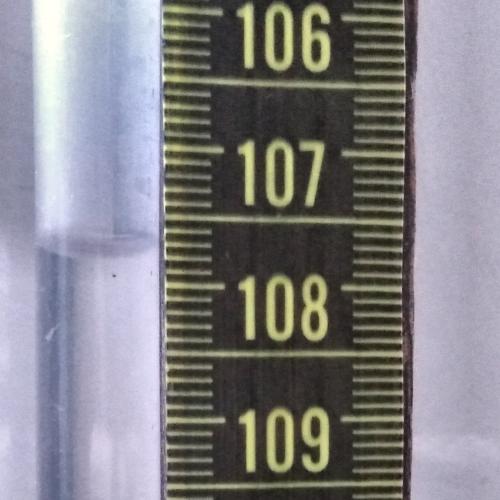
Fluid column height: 107.8 cm